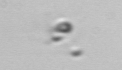
Label: detritus